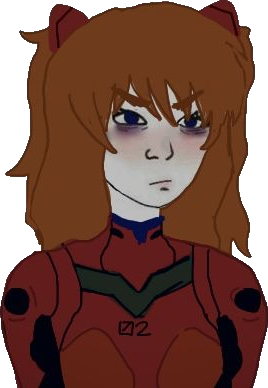
Label: 5_Doomer_Girl